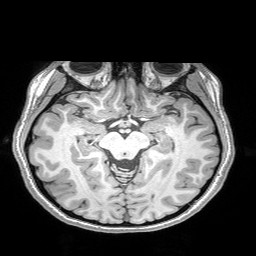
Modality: T1w
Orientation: coronal
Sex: female